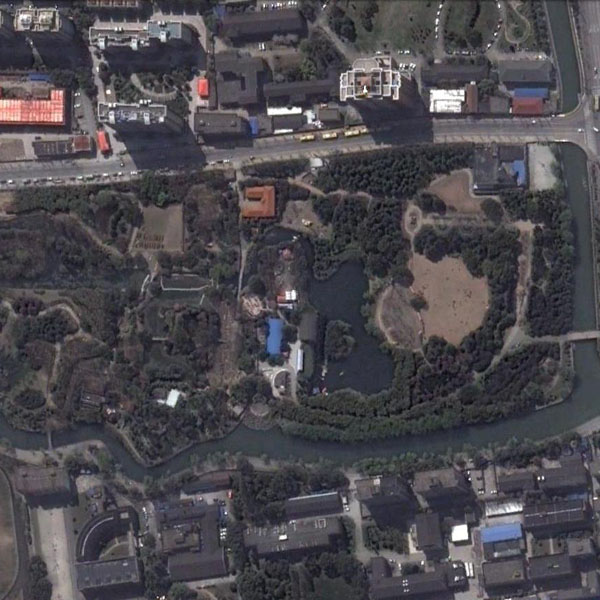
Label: Park